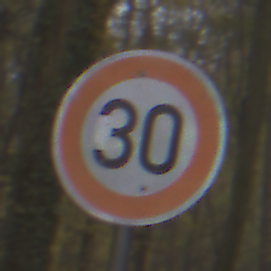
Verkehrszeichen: Geschwindigkeit30
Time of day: MorningAfternoon
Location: Outdoor (Nature)
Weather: Overcast
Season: Autumn
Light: Natural